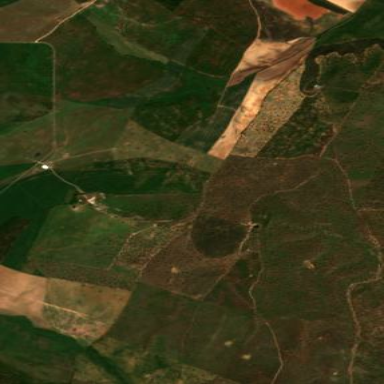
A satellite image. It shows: Beautiful dehesa grassland.